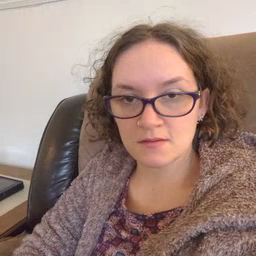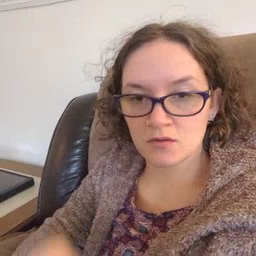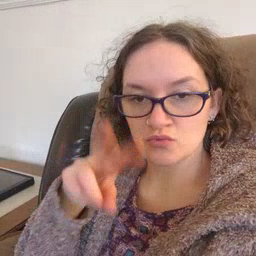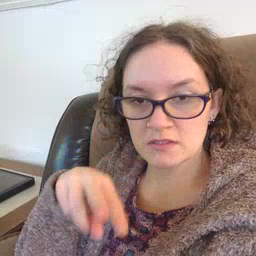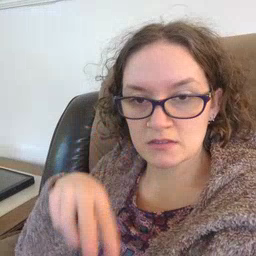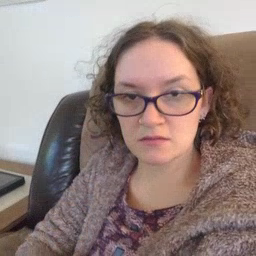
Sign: read